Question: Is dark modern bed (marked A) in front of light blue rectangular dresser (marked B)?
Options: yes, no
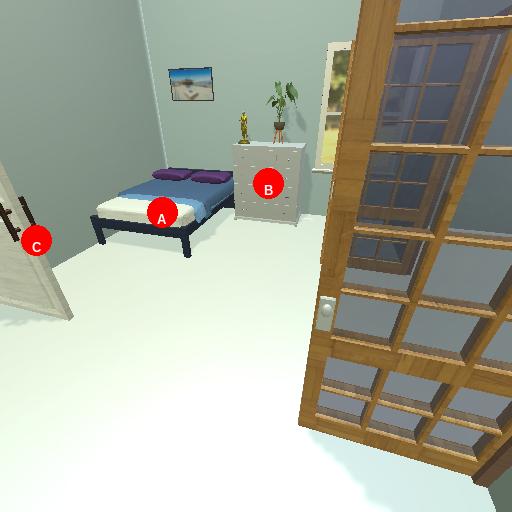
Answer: yes